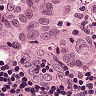
Metastatic tissue present: yes